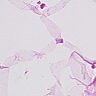
Metastatic tissue present: no